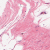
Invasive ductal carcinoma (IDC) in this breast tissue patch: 0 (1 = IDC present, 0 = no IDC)